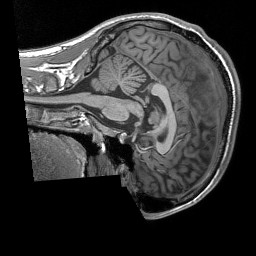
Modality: T1w
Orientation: sagittal
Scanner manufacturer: siemens
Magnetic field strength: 3 T
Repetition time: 1.76 s
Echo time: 0.0022 s